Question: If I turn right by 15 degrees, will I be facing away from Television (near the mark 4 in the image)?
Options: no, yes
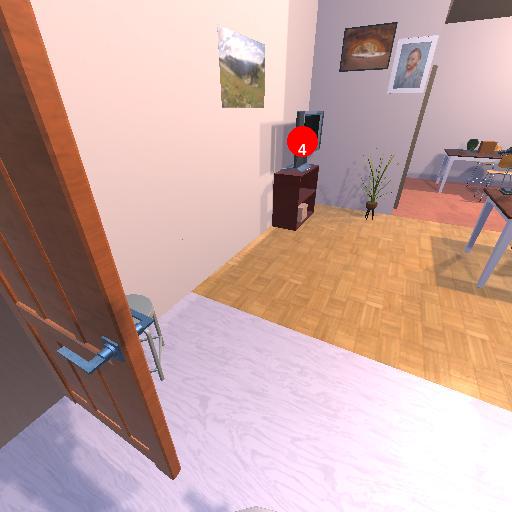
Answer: no